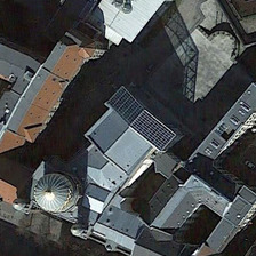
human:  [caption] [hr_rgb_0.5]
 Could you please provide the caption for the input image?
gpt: Most of them are gray buildings.

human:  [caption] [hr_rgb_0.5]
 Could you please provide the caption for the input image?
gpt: Large part of the grey building.

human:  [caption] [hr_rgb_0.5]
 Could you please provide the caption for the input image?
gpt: Most of them are gray buildings.

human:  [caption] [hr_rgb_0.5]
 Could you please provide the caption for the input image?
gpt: Most of the gray buildings.

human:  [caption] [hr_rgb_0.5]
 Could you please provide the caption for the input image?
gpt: Large part of the grey building.